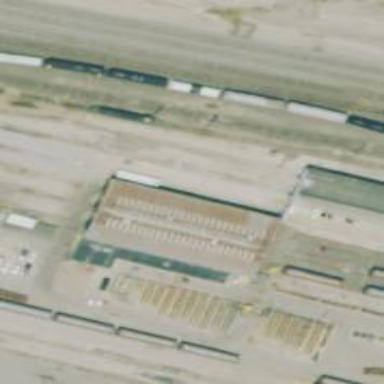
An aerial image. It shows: Railway workshop.